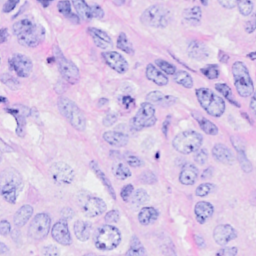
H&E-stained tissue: Breast